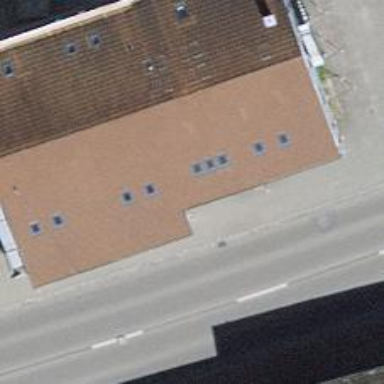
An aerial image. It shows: Bus stop with platform for public transport.